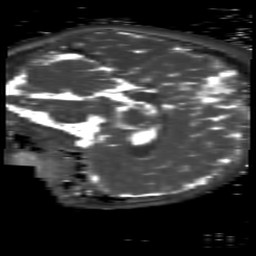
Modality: T2map
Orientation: sagittal
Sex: female
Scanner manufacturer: siemens
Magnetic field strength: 3 T
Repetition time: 4 s